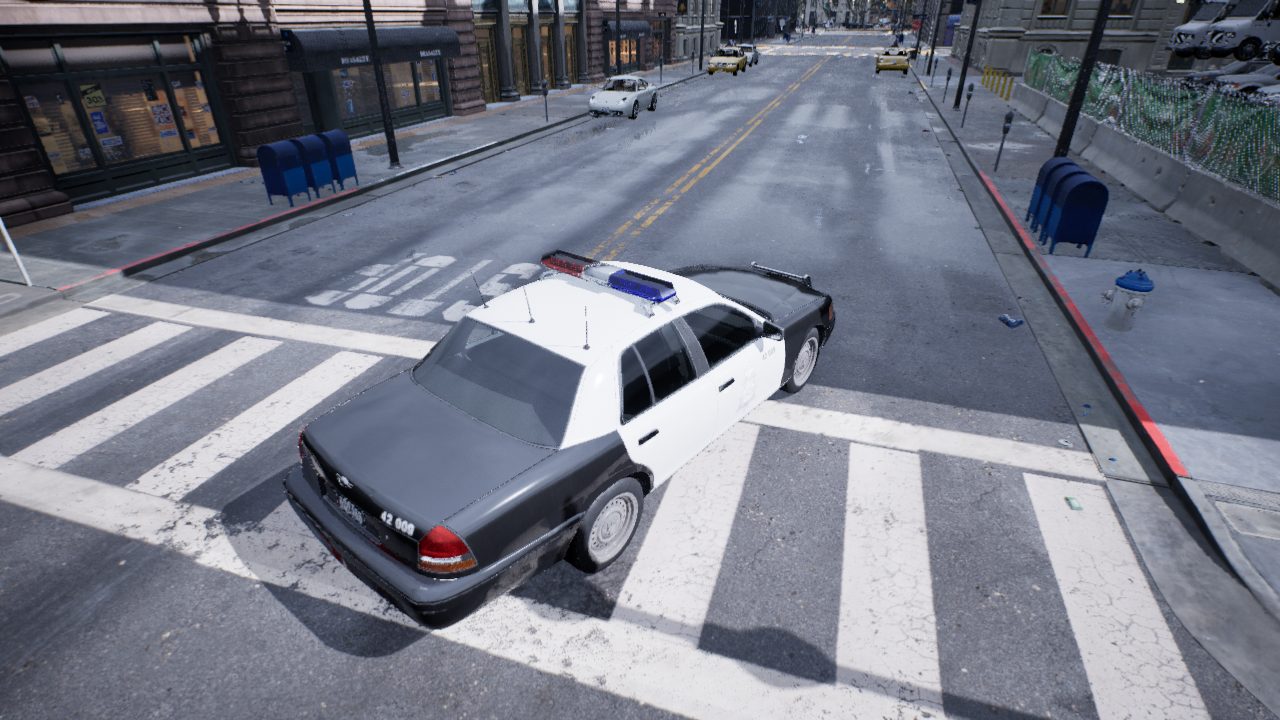
Venue: intersection
Lighting: overcast
Vehicle rig: sedan